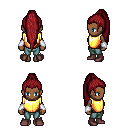
a pixel art fantasy rpg character, female body template, human, dark skin, gold chest armor, teal pants, brunette extra-long topknot hairstyle, white cloth bracers, maroon shoes, four views (front, back, left, right), 2x2 character sprite sheet, small pixel art, hard edges, no anti-aliasing